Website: home-depot
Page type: delivery-shipping
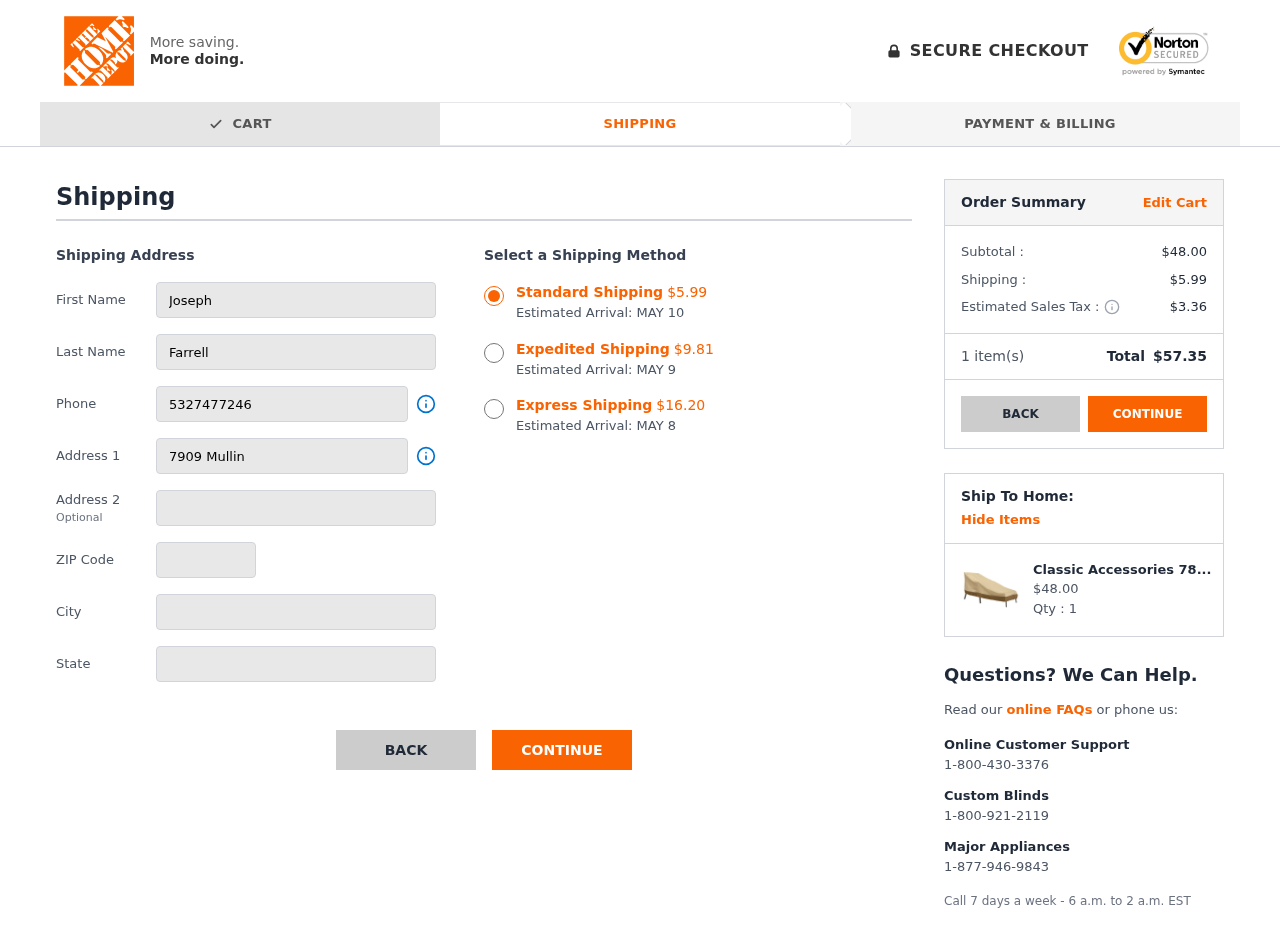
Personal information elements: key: PII_CITY
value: West April
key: PII_FIRSTNAME
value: Joseph
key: PII_LASTNAME
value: Farrell
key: PII_PHONE
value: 5327477246
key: PII_POSTCODE
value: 18672
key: PII_STATE
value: MH
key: PII_STREET
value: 7909 Mullins Run
Product elements: key: PRODUCT1_NAME
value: Classic Accessories 78952 Veranda Patio Chaise Lounge Cover, Medium
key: PRODUCT1_PRICE
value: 48
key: PRODUCT1_QUANTITY
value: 1
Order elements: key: ORDER_SHIPPING_COST_STANDARD
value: $5.99
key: ORDER_DELIVERY_DATE
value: MAY 10
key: ORDER_SHIPPING_COST_EXPEDITED
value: $9.81
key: ORDER_DELIVERY_DATE_EXPEDITED
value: MAY 9
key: ORDER_SHIPPING_COST_EXPRESS
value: $16.20
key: ORDER_DELIVERY_DATE_EXPRESS
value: MAY 8
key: ORDER_SUBTOTAL
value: $48.00
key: ORDER_SHIPPING_COST
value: $5.99
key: ORDER_TAX
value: $3.36
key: ORDER_NUM_ITEMS
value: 1
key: ORDER_TOTAL
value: $57.35